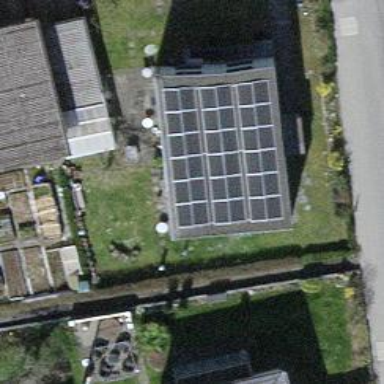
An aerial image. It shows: Solar power generator utilizing photovoltaic technology with solar photovoltaic panels.